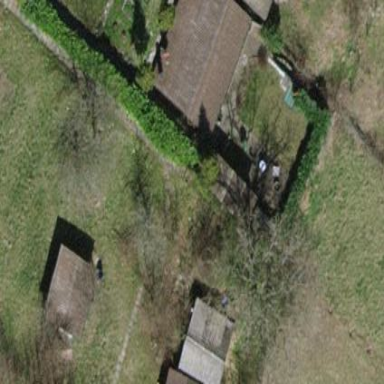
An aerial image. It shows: Allotment house.